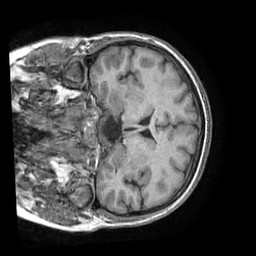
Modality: T1w
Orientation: coronal
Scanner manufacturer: philips
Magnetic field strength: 1.5 T
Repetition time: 0.007555 s
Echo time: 0.003431 s